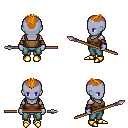
a pixel art fantasy rpg character, female body template, dark elf, purple skin, brown pirate shirt, teal pants, dark blonde short mohawk hairstyle, leather bracers, gold boots, spear, four views (front, back, left, right), 2x2 character sprite sheet, small pixel art, hard edges, no anti-aliasing